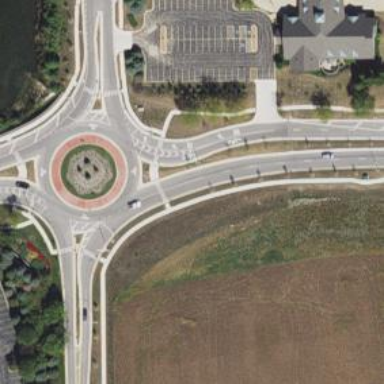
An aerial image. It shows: Secondary road around roundabout.